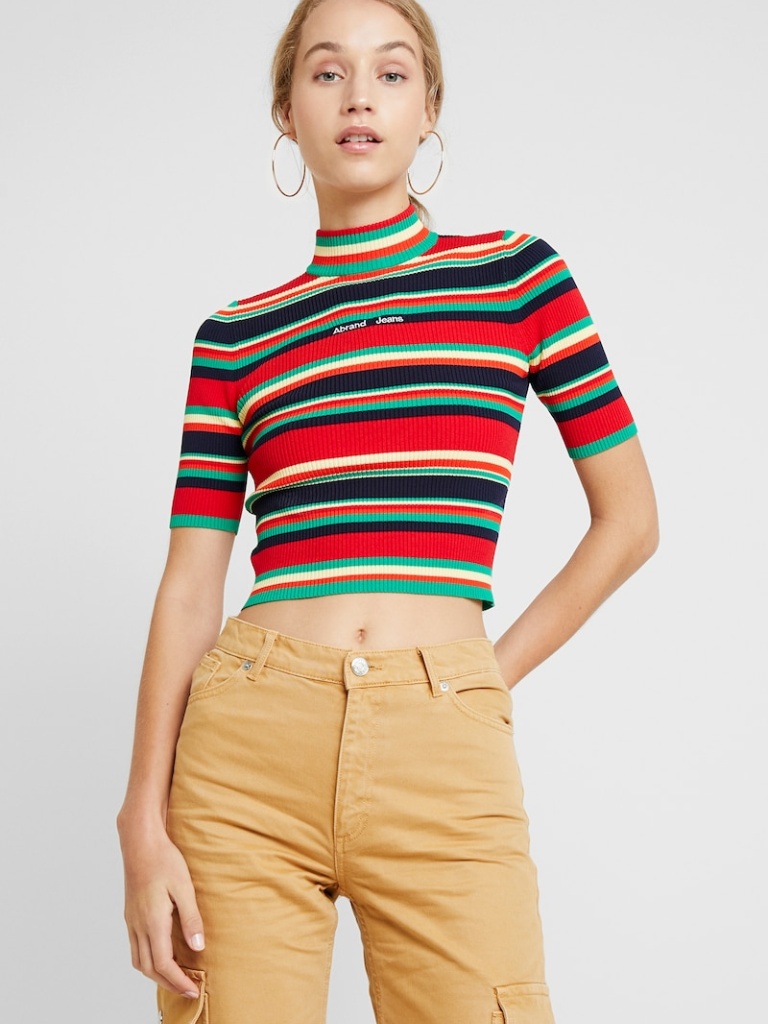
knit tight short sleeve cropped length Untucked mock-neck sweater